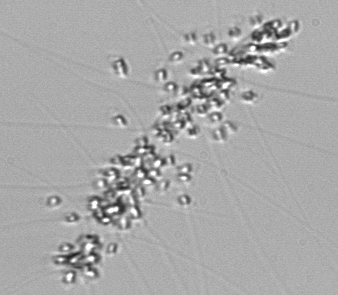
Label: Chaetoceros_didymus_TAG_external_flagellate